Interaction volume radius: 5 \u00c5
Interaction volume height: 20 \u00c5
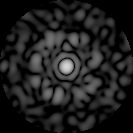
Disorder parameter: 0.8496